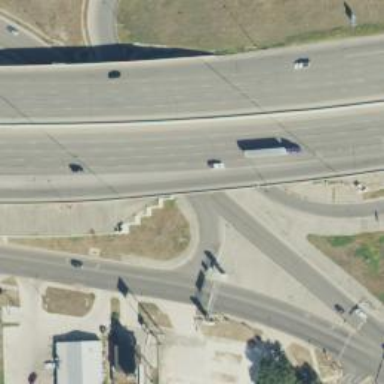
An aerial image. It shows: Secondary link road.